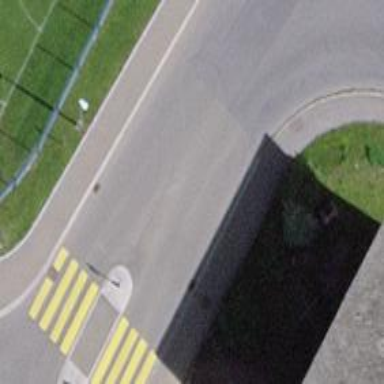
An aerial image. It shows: Residential road with asphalt surface. Both sides have sidewalks.